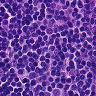
Metastatic tissue present: no